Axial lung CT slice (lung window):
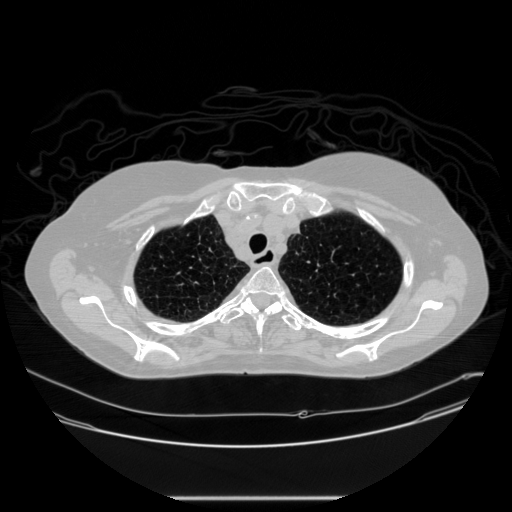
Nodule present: no